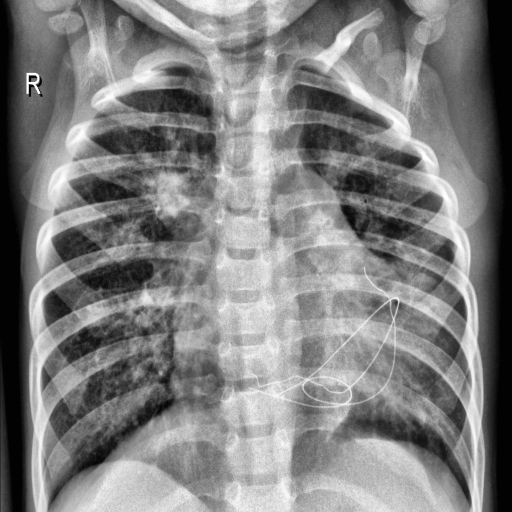
Finding: PNEUMONIA